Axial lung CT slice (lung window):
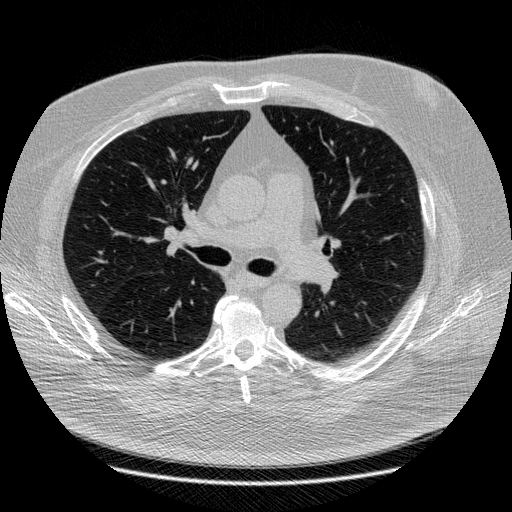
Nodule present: no